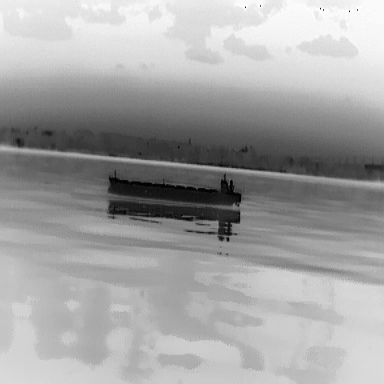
There is a liner in the infrared image.